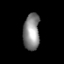
Tissue: prostate
Cell type: T cells
Senescence score: 0.3601
Nuclear area (px): 590
Mean DAPI intensity: 135.419